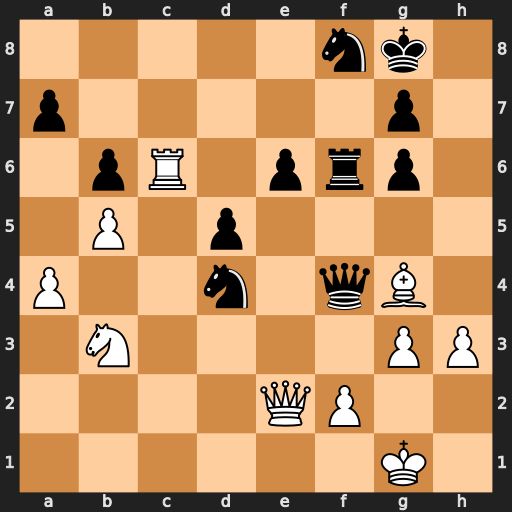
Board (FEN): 5nk1/p5p1/1pR1prp1/1P1p4/P2n1qB1/1N4PP/4QP2/6K1
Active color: w
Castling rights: -
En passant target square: -
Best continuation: gxf4 Nxe2+ Bxe2